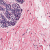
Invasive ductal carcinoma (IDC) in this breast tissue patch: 0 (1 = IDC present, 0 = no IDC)